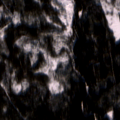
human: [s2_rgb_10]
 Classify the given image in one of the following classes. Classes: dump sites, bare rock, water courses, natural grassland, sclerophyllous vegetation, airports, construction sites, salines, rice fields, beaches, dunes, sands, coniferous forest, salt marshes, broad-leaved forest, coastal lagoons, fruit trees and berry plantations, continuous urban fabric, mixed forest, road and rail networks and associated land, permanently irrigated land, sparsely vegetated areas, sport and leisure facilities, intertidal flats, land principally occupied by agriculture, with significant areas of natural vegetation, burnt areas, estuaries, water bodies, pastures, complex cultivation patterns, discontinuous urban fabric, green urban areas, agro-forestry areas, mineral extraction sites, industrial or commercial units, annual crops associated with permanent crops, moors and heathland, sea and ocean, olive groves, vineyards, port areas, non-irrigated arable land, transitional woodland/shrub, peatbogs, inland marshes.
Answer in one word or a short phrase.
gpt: coniferous forest, mixed forest, transitional woodland/shrub